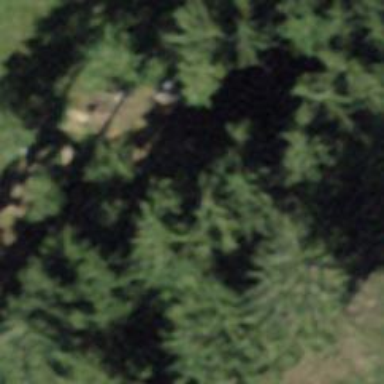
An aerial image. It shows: Forest area.